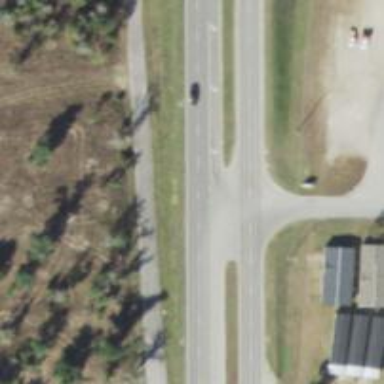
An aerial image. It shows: Asphalt road at the secondary link level.